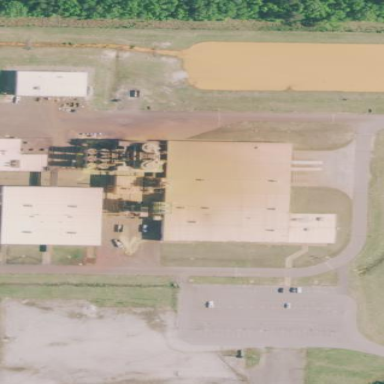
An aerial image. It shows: Industrial building.